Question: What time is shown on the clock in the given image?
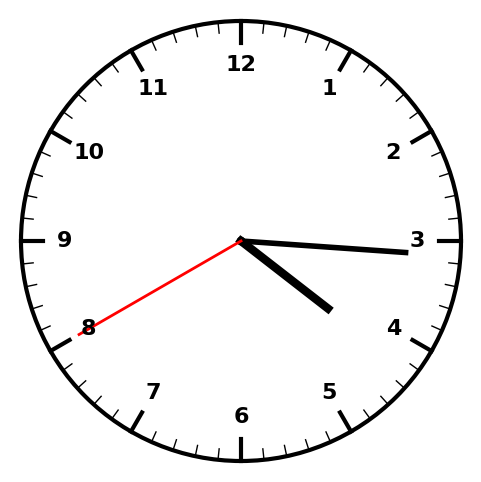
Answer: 04:15:40